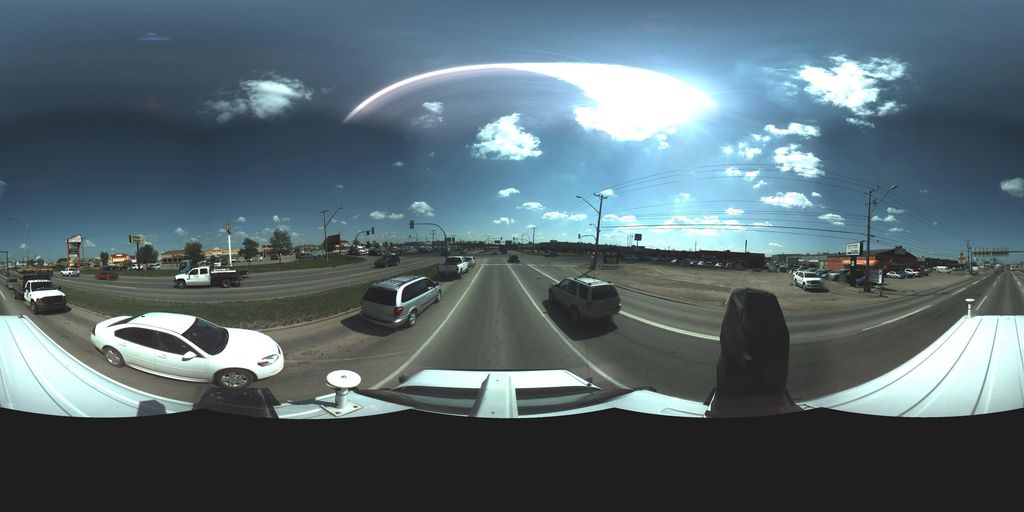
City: saskatoon